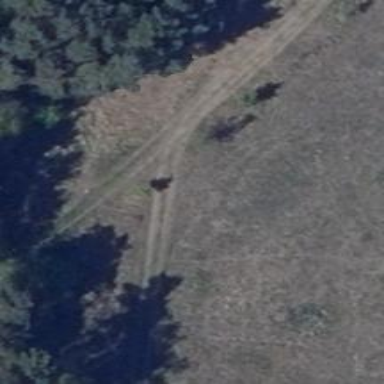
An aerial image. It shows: Sandy track with tracktype of grade5.